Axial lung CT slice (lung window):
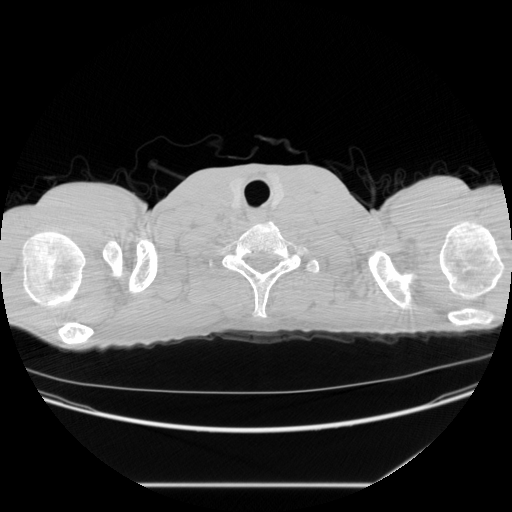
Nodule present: no